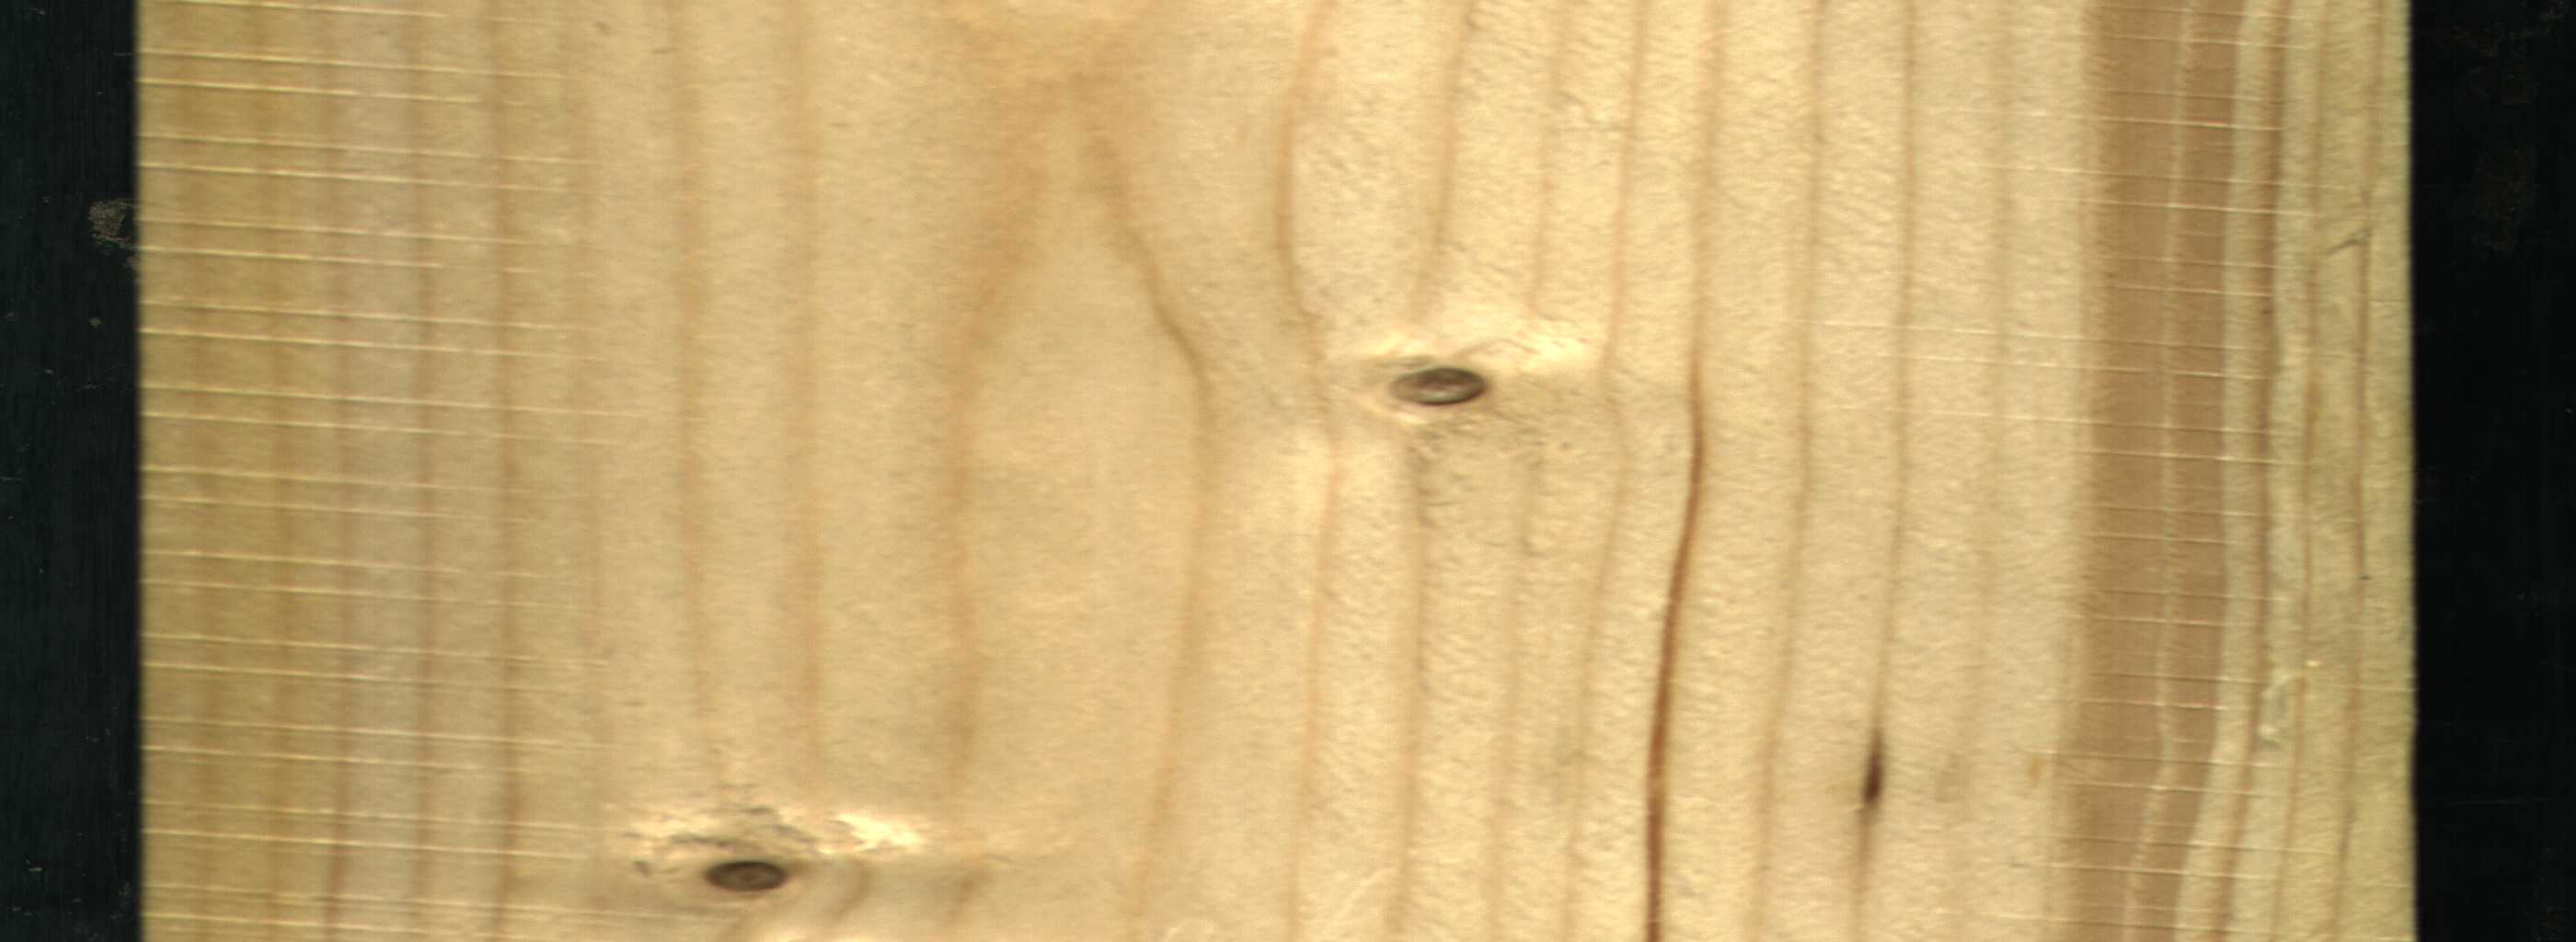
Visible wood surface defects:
resin
resin
Quartzity
Live_Knot
Live_Knot